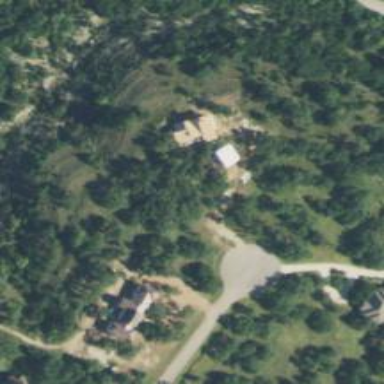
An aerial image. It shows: Driveway.